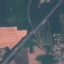
Land use / land cover: Highway